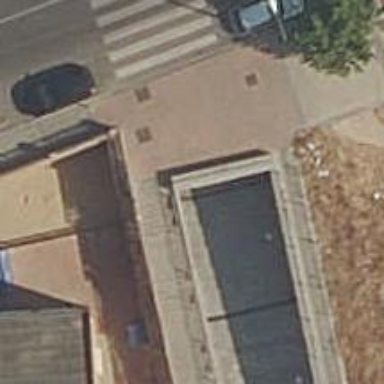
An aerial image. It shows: Subway entrance.